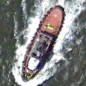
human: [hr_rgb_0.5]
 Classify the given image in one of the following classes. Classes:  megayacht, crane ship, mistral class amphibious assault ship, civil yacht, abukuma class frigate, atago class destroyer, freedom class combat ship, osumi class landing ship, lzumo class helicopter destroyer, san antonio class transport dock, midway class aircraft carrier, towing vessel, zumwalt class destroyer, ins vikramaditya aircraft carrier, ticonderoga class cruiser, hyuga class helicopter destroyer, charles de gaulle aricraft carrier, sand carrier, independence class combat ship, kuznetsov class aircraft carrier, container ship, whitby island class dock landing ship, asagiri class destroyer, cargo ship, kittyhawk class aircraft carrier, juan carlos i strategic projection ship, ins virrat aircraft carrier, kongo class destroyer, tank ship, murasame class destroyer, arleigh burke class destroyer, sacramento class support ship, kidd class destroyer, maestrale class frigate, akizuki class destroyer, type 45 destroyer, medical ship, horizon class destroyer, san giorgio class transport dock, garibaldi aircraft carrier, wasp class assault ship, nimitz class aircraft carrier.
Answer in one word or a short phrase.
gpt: Towing vessel